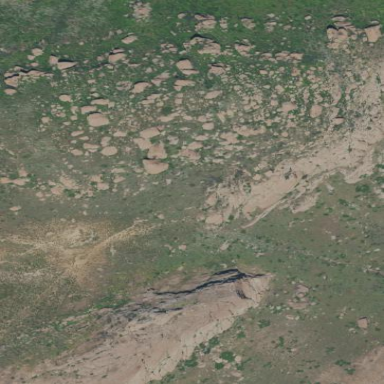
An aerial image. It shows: Landscape dominated by bare rock.